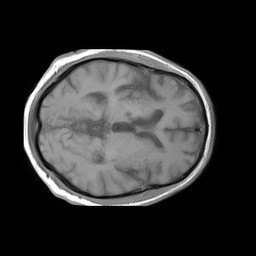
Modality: T1w
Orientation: axial
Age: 71
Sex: male
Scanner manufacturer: philips
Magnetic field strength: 3 T
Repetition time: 0.2705 s
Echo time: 0.002303 s